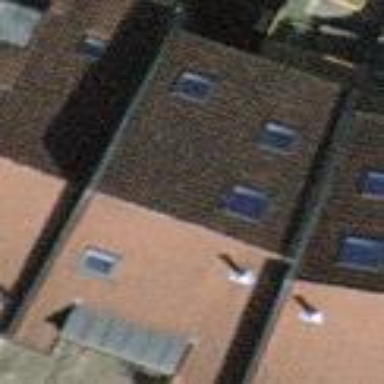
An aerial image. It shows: Terrace-style building with gabled roof.